Aerial crown-view tile of a tropical tree (Barro Colorado Island, Panama), acquired 20250818:
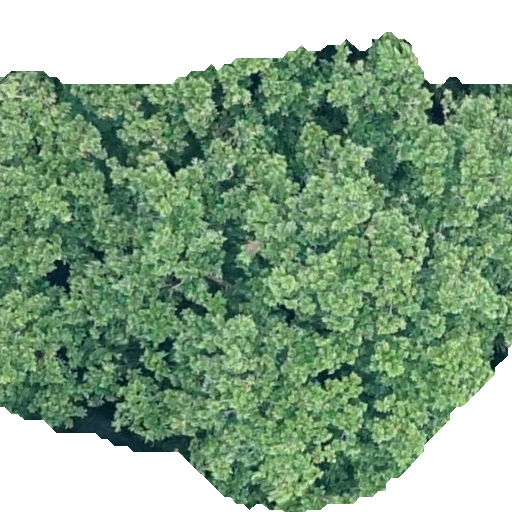
Species: Anacardium excelsum
GBIF accepted scientific name: Anacardium excelsum
Crown area: 336.025 m²